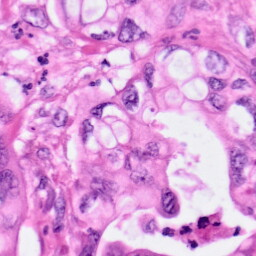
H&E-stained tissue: Pancreatic